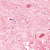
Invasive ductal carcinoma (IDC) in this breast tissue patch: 0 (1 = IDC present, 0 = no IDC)